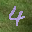
Label: 4